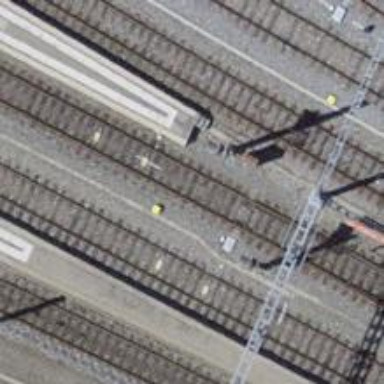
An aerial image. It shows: Railway signal.